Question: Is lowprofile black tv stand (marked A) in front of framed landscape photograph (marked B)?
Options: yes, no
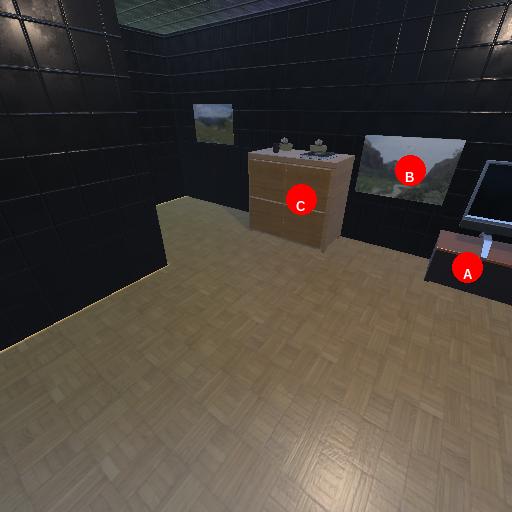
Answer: yes